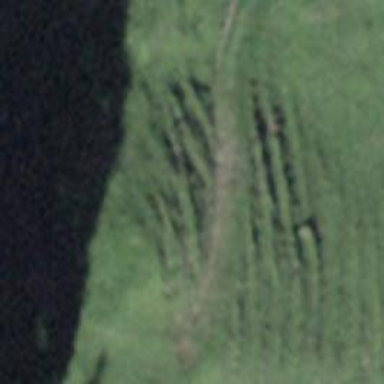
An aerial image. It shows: Track with very rough surface.